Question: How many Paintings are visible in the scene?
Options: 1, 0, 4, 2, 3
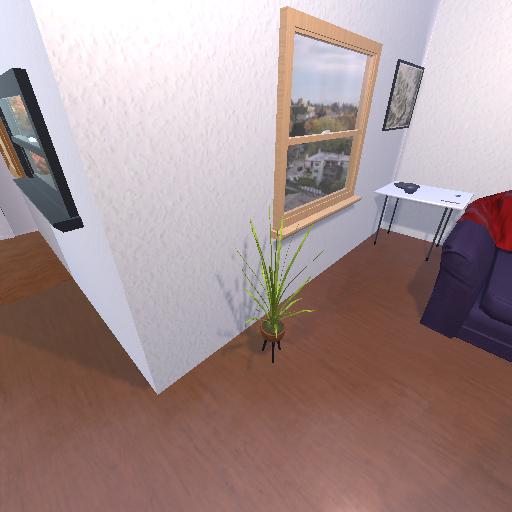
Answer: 1